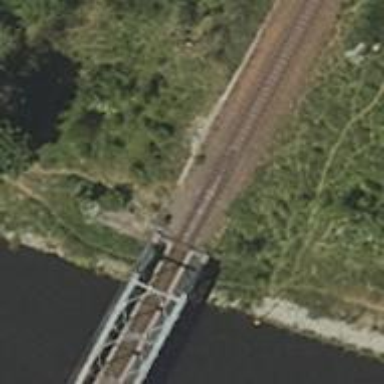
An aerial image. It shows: Bridge over railway line.